Current action and preconditions to check: trajectory_clear

Your task: For each precondition in the list above, predict whether it will hold at this action.

Consider the current scene as observed from the mobile robot's camera, and analyze the predicted future states of all dynamic agents (e.g., people, animals, vehicles, or any moving entities) within the NEXT SECOND.

IMPORTANT: Only answer "very likely" if you are absolutely certain—based on strong, clear evidence—that a dynamic agent will violate the precondition in the predicted future state. Do NOT answer "very likely" for unlikely, ambiguous, or low-probability risks.

Ask yourself for each precondition: Is there a high probability, with clear and convincing evidence, that the predicted future states of any dynamic agent will interfere with the predicted future state of the currently executing action within the NEXT SECOND, causing that precondition to fail?

Assess the risk level based on these predictions. Use "likely" or "very likely" if motions create a clear risk of interference.

Use "neutral" or "improbable" if agents are nearby but their predicted paths are clearly diverging or non-conflicting.

Failure Risk Categories: "very improbable", "improbable", "neutral", "likely", "very likely"

Answer Format: Output ONLY the probability_of_failure value from these categories: "very improbable", "improbable", "neutral", "likely", "very likely"

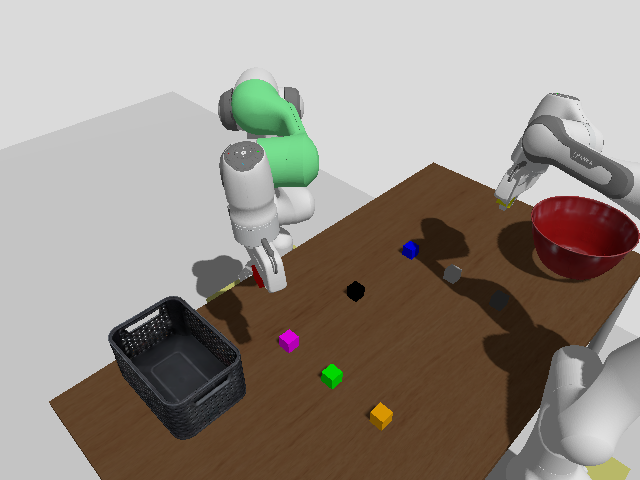

Answer: very improbable